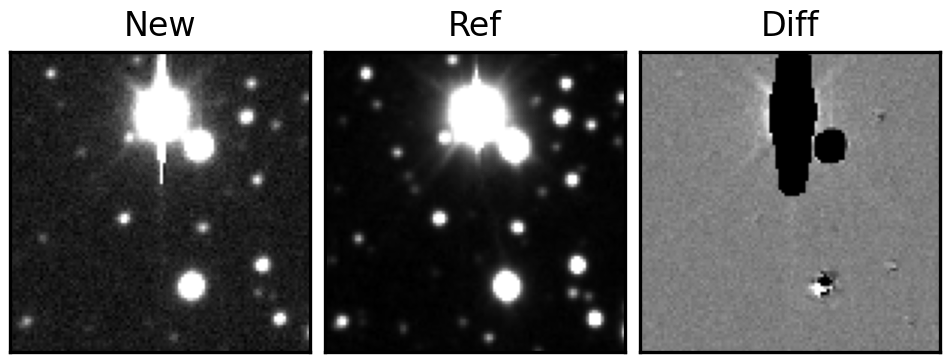
Label: bogus